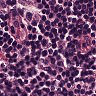
Metastatic tissue present: no